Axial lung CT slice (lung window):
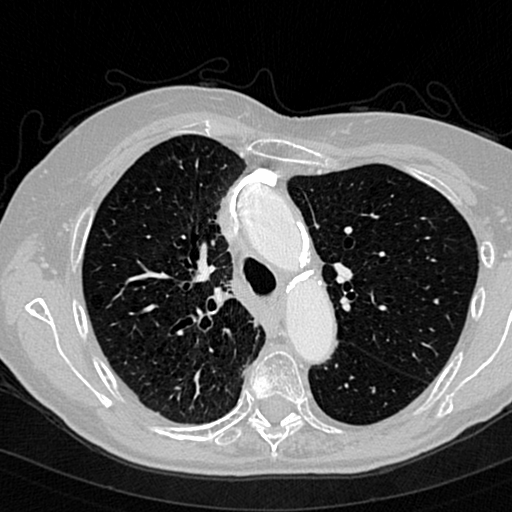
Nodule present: no